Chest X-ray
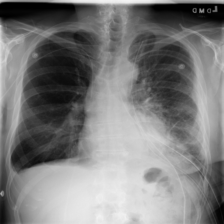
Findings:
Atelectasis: negative
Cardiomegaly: negative
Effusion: positive
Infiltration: positive
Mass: positive
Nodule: negative
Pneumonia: negative
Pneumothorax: positive
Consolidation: negative
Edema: negative
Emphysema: negative
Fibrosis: negative
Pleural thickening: positive
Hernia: negative